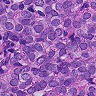
Metastatic tissue present: yes